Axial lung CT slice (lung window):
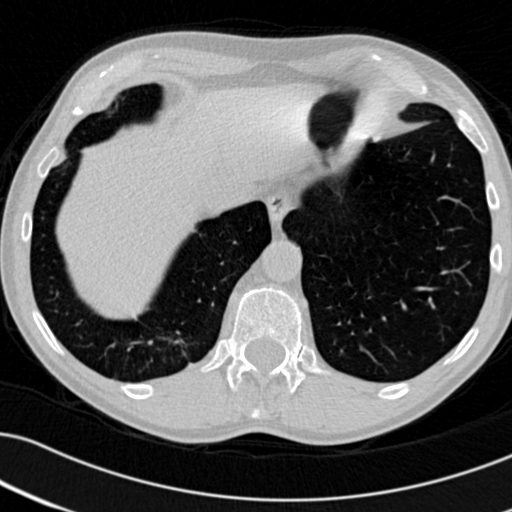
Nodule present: no